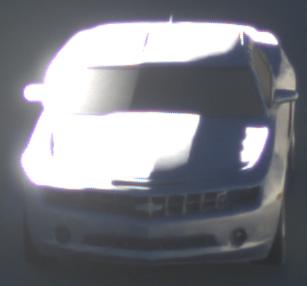
Make: Chevrolet
Model: Camaro Cabriolet 6.2 V8
Detailed model: Camaro (V) Coupé
Model produced from: 2011/09
Model produced until: 2014/02
Doors: 2
Color: white
Road condition: dry road
Daytime: sunrise or sunset
Contrast: high contrast